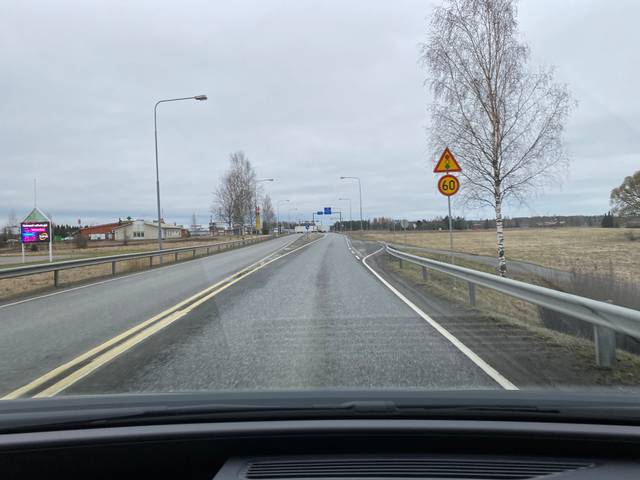
Region: Finland
Coordinates: 61.177, 22.681